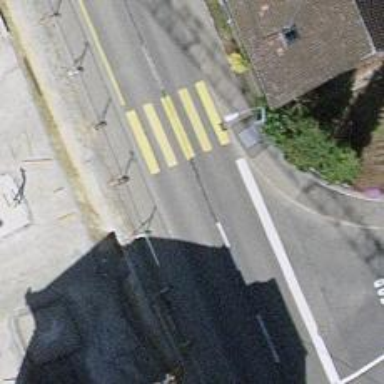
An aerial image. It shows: Pedestrian crossing with zebra markings on footway.